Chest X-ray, PA view. Patient: 54 years old, sex F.
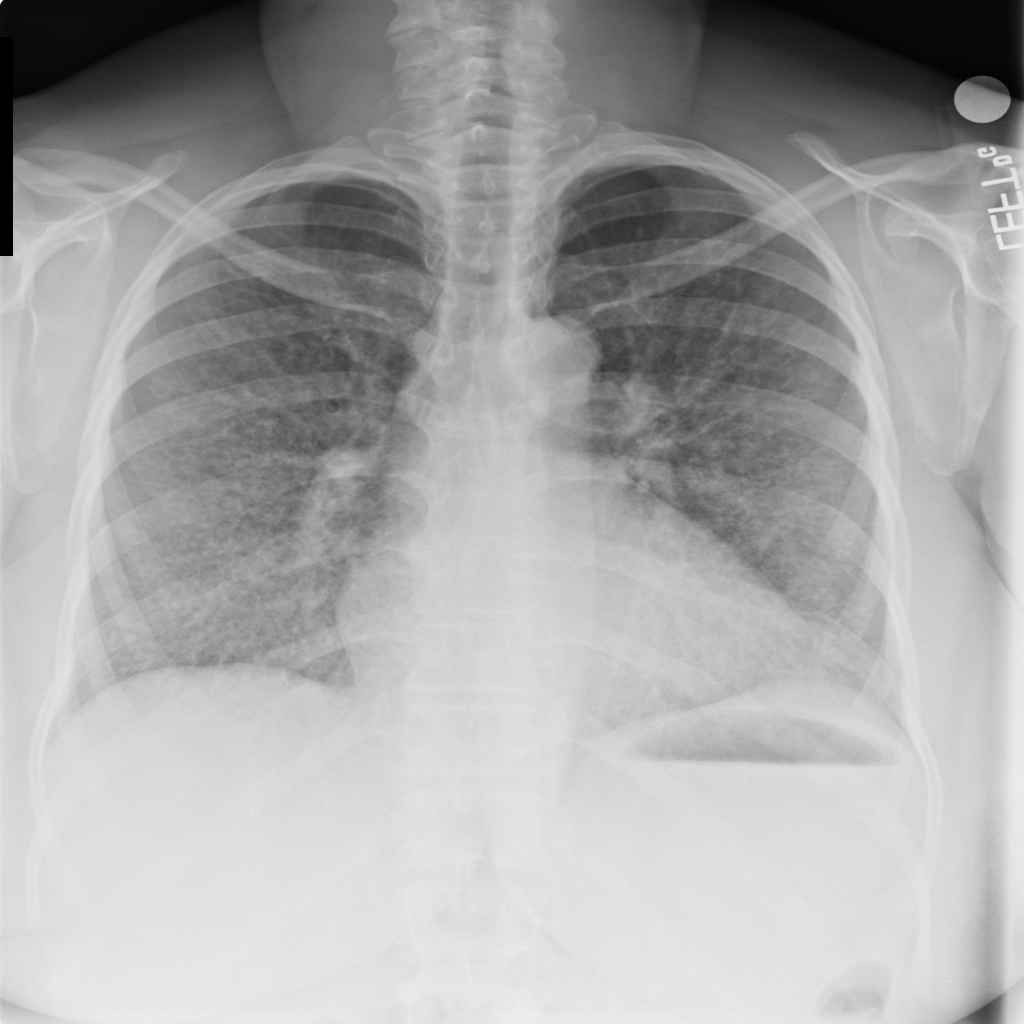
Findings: No Finding